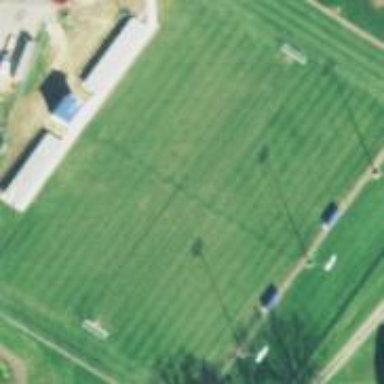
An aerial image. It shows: Soccer pitch for leisureland activities.